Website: lowes
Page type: payment
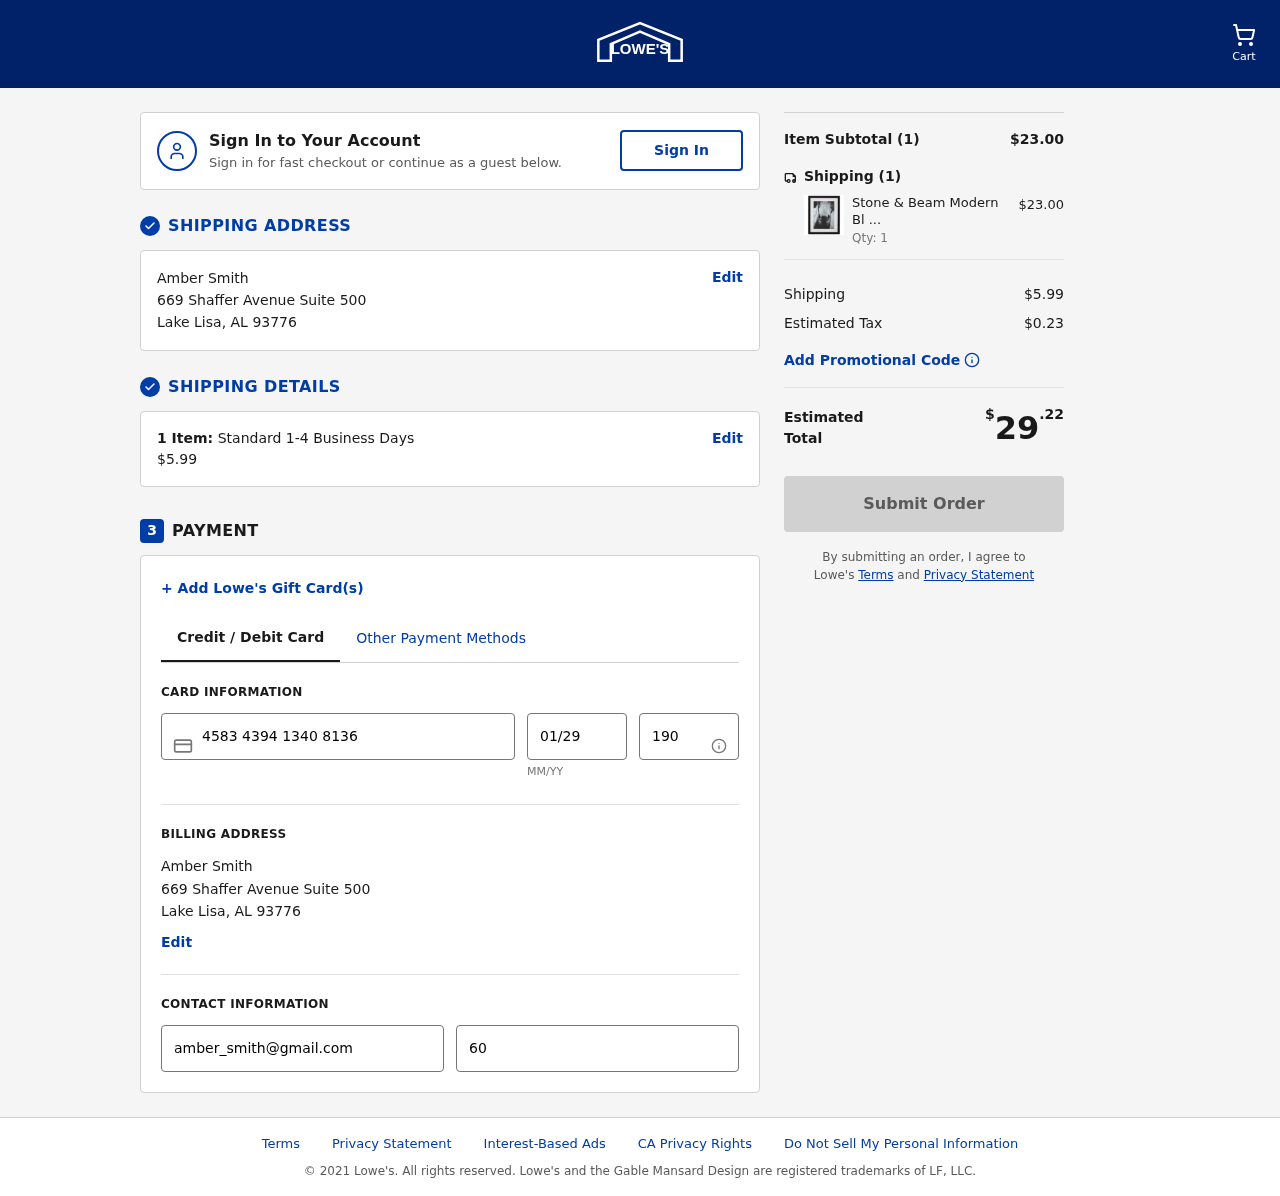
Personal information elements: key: PII_CARD_CVV
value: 190
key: PII_CARD_EXPIRY
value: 01/29
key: PII_CARD_NUMBER
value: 4583 4394 1340 8136
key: PII_CITY
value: Lake Lisa
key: PII_EMAIL
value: amber_smith@gmail.com
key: PII_FULLNAME
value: Amber Smith
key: PII_PHONE
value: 6023592427
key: PII_POSTCODE
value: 93776
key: PII_STATE_ABBR
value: AL
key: PII_STREET
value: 669 Shaffer Avenue Suite 500
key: PII_FULLNAME2
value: Amber Smith
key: PII_CITY2
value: Lake Lisa
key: PII_STATE_ABBR2
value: AL
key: PII_POSTCODE_FULL
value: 93776
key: PII_POSTCODE_NUMERIC
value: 93776
Product elements: key: PRODUCT1_NAME
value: Stone & Beam Modern Black and White Horse's Nose Photo
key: PRODUCT1_PRICE
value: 23
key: PRODUCT1_QUANTITY
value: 1
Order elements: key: ORDER_NUM_ITEMS
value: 1
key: ORDER_SHIPPING_COST
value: $5.99
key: ORDER_NUM_ITEMS2
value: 1
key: ORDER_SUBTOTAL
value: $23.00
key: ORDER_NUM_ITEMS3
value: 1
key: ORDER_SHIPPING_COST2
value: $5.99
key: ORDER_TAX
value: $0.23
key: ORDER_TOTAL
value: $29.22